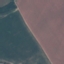
Land use / land cover: AnnualCrop